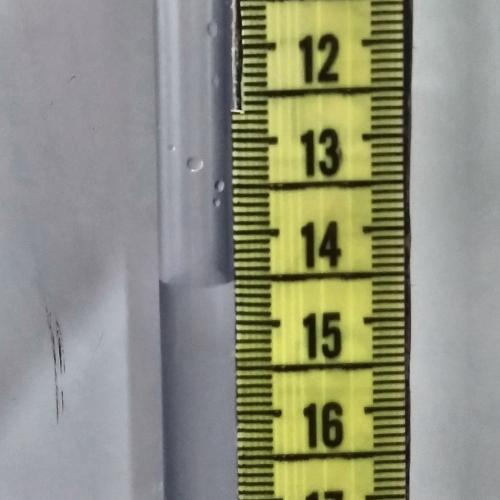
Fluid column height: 14.5 cm